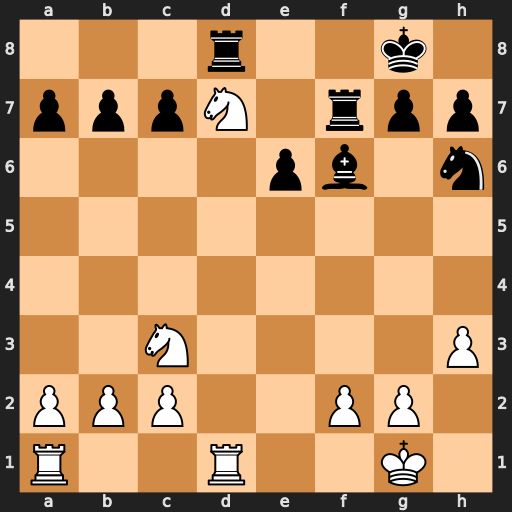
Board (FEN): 3r2k1/pppN1rpp/4pb1n/8/8/2N4P/PPP2PP1/R2R2K1
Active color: w
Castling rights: -
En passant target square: -
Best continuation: Nxf6+ gxf6 Rxd8+